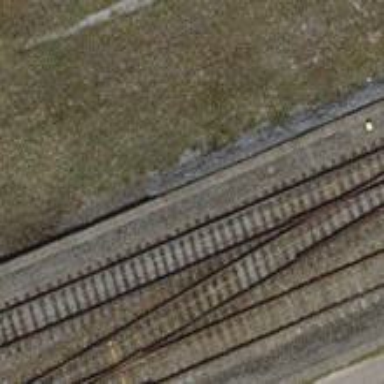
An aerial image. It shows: Rail yard with electrified contact lines for the railway.